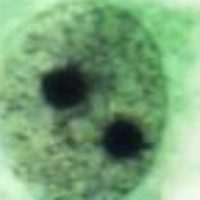
Label: telophase